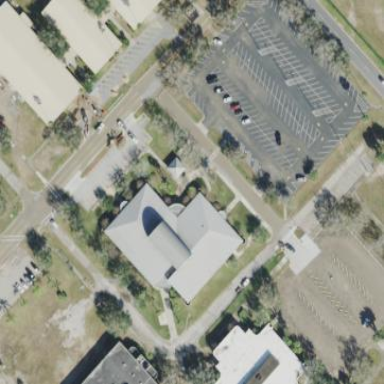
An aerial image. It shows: College building.